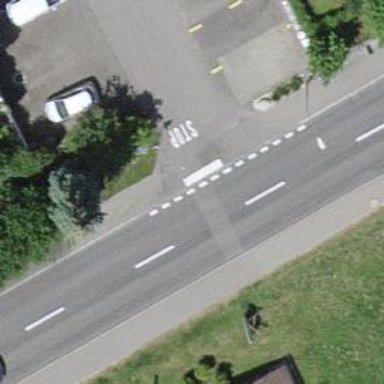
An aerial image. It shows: Stop road.